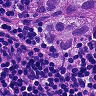
Metastatic tissue present: yes